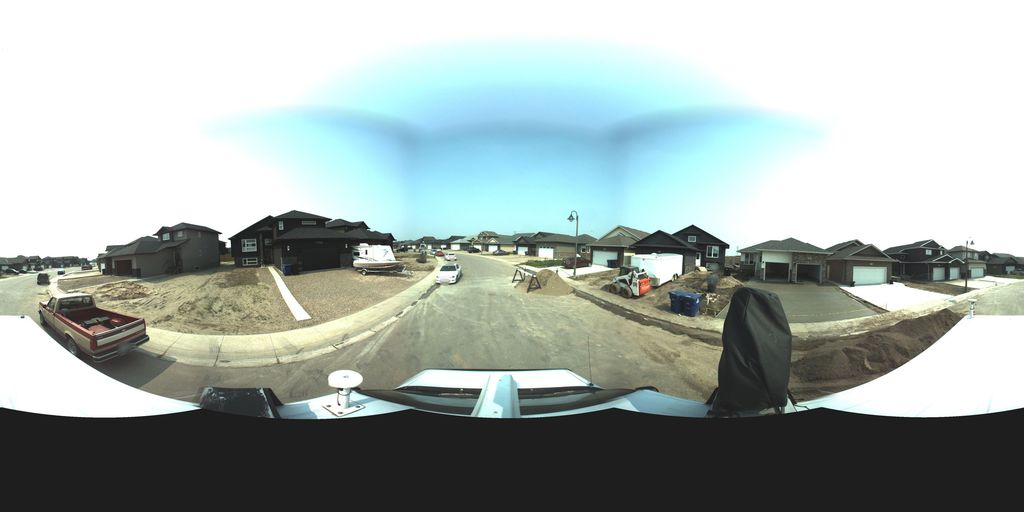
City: saskatoon